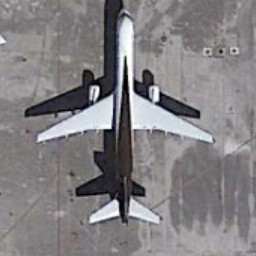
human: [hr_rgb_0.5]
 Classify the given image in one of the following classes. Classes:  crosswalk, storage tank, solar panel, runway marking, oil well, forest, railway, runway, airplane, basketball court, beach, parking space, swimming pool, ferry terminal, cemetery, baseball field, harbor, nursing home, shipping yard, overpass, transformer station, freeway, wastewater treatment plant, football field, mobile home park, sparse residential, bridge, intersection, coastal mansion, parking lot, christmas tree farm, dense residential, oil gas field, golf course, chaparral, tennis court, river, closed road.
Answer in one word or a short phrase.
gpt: airplane